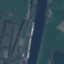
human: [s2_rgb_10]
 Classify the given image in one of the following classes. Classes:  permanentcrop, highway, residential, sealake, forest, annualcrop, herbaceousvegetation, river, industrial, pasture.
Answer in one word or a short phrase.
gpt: River